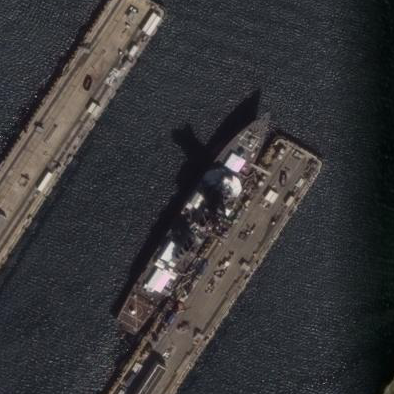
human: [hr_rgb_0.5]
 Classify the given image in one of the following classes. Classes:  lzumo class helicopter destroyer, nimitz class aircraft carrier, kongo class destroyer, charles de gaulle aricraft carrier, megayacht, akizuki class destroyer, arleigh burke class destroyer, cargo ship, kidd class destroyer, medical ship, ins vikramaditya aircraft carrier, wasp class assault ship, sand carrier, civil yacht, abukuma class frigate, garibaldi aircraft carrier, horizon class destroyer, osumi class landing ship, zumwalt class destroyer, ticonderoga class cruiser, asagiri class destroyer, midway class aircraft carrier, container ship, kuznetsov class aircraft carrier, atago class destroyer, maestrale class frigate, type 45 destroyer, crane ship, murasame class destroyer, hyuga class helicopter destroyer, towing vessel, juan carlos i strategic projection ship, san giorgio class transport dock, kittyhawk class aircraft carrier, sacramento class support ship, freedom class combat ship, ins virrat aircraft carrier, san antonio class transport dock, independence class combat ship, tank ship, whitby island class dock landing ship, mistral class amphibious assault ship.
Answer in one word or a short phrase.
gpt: Arleigh Burke class destroyer